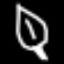
Label: leaf